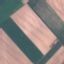
Land use / land cover class: AnnualCrop